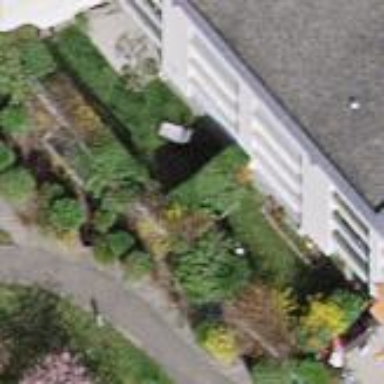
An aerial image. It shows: Garden surrounded by fence.